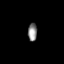
Tissue: prostate
Cell type: Fibroblasts
Senescence score: 0.6838
Nuclear area (px): 160
Mean DAPI intensity: 140.95